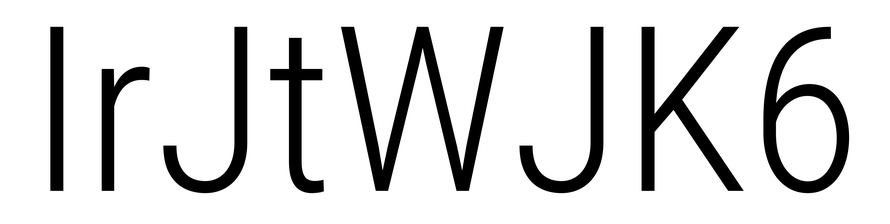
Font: Roboto_Condensed_Light